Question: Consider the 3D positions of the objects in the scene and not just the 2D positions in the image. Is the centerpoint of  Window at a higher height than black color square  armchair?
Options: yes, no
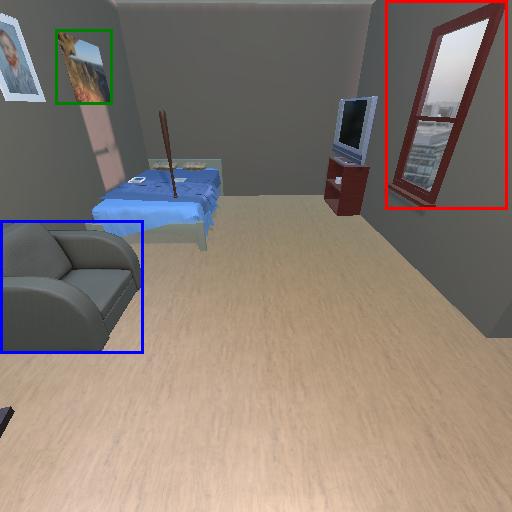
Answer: yes